Question:
I have this setup where the results are wrapped in span tags and are 'moved' using jquery into other divs. at the moment the search just returns 30 values max and it's all good but I don't feel that is a fair limitation. what I want to be able to do is scroll the div when there are more results than can be displayed, like a list box. I've tried a number of different methods but none of them seem to work very well. I'd like it to keep a fixed height too
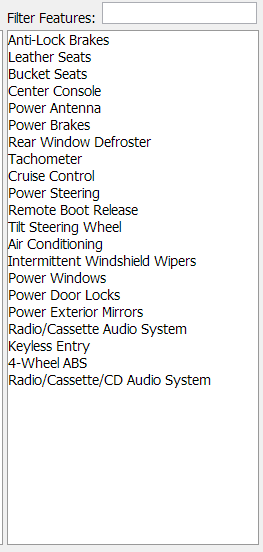
Answer: You haven't shared any markup here but if you are willing to have a fixed height just use this
'''
.container {
/* Optional - You can set a min-height : whatever px; for reserving some space*/
height: 200px; /* Fix a height here */
overflow: auto; /* Optionally you can also use overflow: scroll; */
}
'''